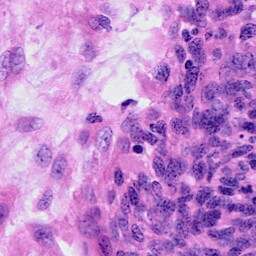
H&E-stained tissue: Cervix